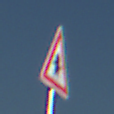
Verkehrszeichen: Vorfahrt
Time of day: MorningAfternoon
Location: Outdoor (Nature)
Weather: Clear
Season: NotSpecified
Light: Natural